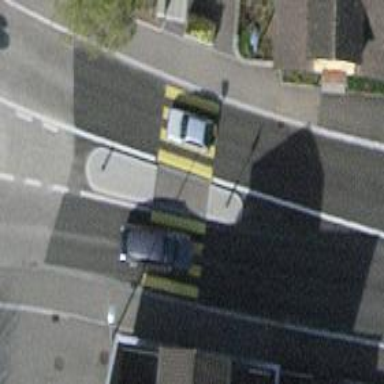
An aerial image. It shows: Uncontrolled zebra crossing on the road.